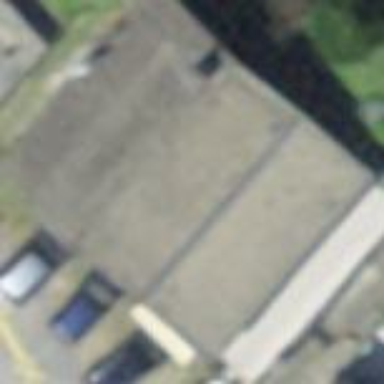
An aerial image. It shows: Detached building.